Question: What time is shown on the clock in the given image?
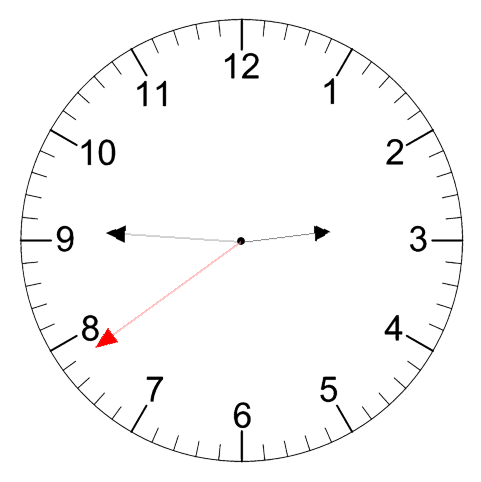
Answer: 02:45:39